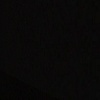
Label: space